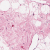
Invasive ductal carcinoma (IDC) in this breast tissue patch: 0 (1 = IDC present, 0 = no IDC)